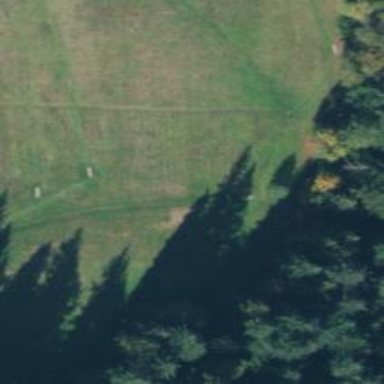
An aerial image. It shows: Disc golf tee area.